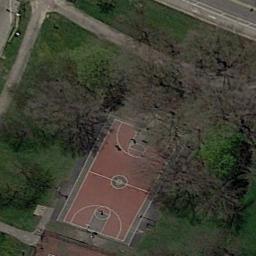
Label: basketball_court